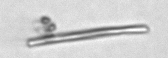
Label: fiber_TAG_external_detritus